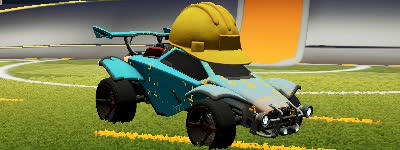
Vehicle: octane